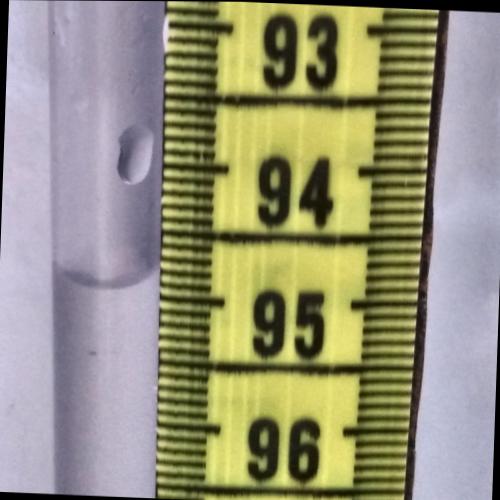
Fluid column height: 94.9 cm